Field crop: maize
Growth stage: 2
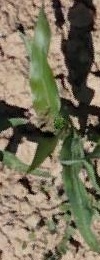
Species: maize